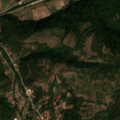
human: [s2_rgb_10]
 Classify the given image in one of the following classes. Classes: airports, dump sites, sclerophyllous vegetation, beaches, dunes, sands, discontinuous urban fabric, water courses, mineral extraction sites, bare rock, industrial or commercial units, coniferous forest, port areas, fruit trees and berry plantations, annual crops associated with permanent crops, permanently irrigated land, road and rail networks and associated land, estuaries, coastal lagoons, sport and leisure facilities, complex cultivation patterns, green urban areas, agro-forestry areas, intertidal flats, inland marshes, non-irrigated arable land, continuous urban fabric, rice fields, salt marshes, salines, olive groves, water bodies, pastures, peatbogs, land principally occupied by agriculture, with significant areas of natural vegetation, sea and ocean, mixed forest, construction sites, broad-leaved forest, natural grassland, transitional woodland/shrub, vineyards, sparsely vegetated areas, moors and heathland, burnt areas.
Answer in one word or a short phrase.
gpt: complex cultivation patterns, broad-leaved forest, transitional woodland/shrub